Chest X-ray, PA view. Patient: 54 years old, sex M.
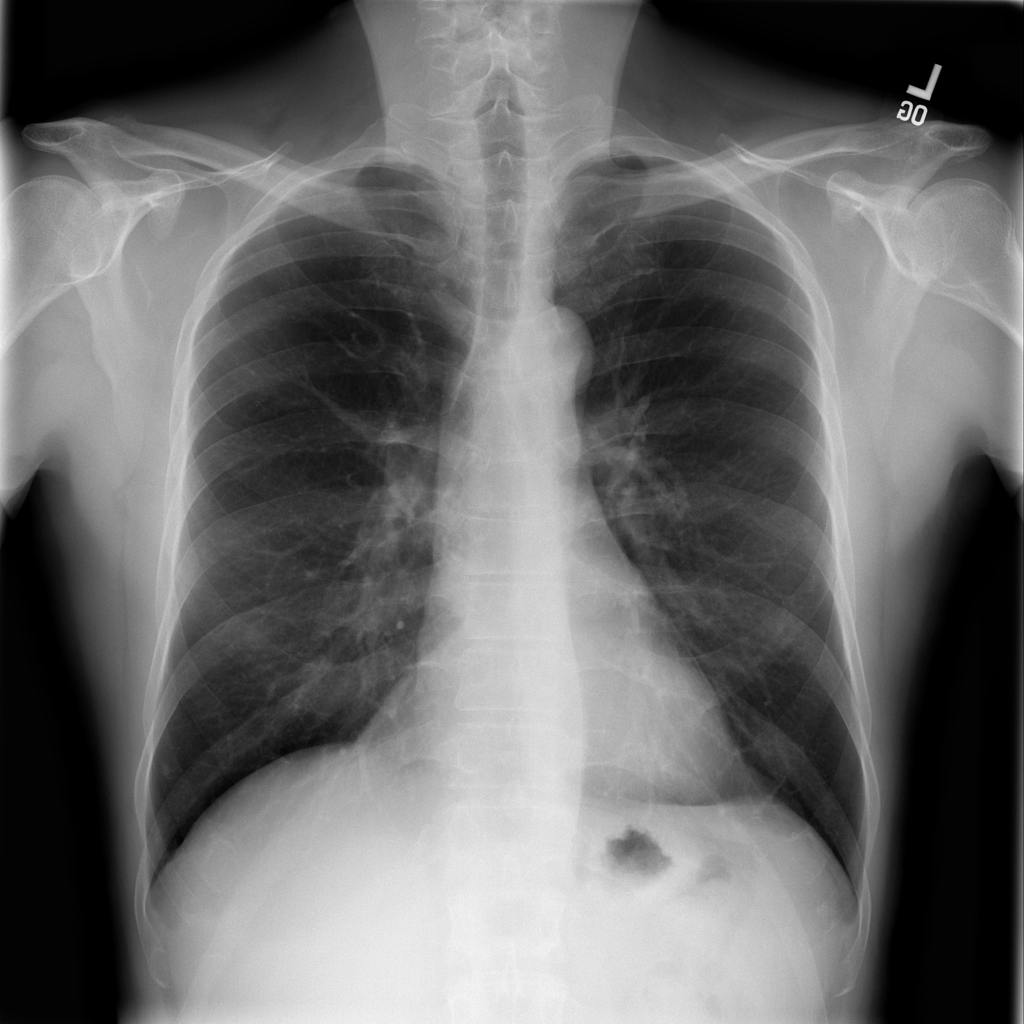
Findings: Infiltration